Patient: sex M, age 46
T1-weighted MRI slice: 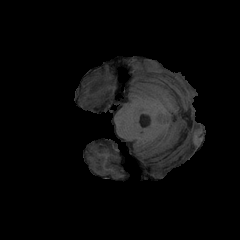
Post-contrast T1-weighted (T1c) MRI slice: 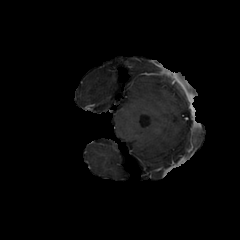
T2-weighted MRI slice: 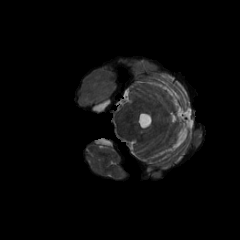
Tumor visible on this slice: yes
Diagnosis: Glioblastoma, IDH-wildtype
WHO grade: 4